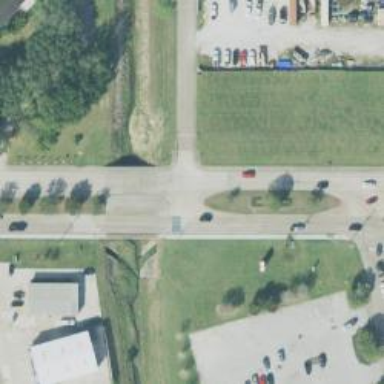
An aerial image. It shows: Secondary link road with asphalt surface.